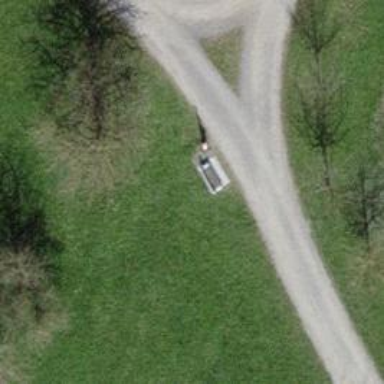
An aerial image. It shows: Bench.